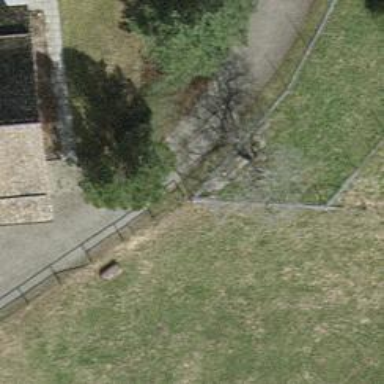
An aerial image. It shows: Urban area featuring tree as natural element.